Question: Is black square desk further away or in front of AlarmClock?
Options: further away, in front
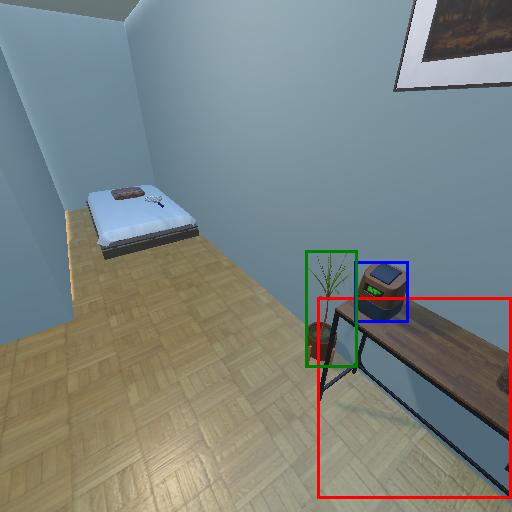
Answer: further away